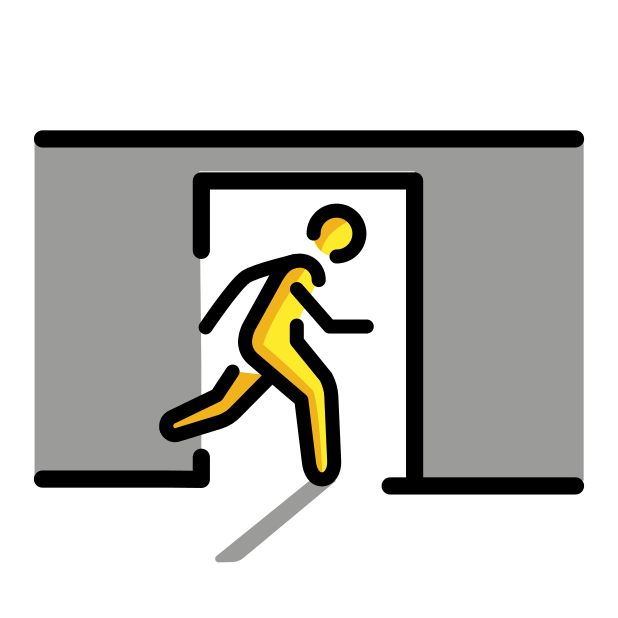
emergency exit door